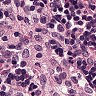
Metastatic tissue present: no